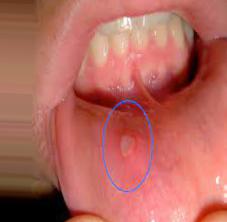
Condition: Mouth Ulcer